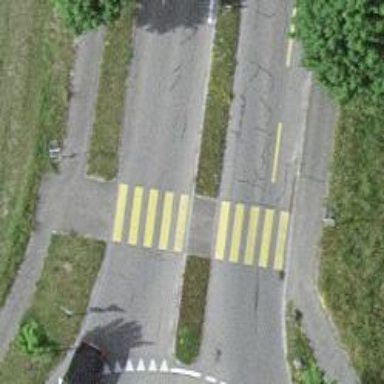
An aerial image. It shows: Uncontrolled zebra crossing on the road.